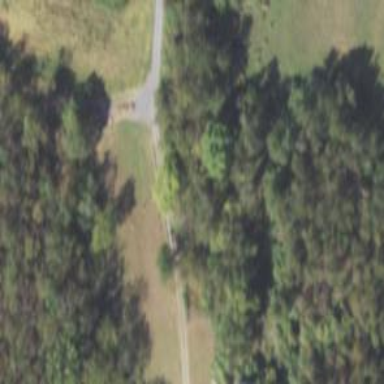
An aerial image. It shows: Driveway leading to service road.